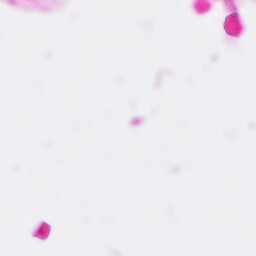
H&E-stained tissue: Pancreatic